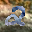
Label: 2